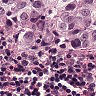
Metastatic tissue present: yes